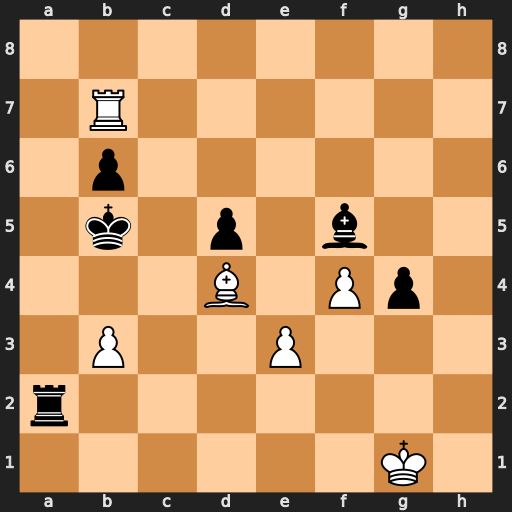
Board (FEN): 8/1R6/1p6/1k1p1b2/3B1Pp1/1P2P3/r7/6K1
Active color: w
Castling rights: -
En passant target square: -
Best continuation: Rxb6+ Ka5 b4+ Ka4 Ra6+ Kxb4 Rxa2